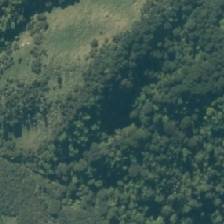
Land cover: manuka_kanuka